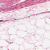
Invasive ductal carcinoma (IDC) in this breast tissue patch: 0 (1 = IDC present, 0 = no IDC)